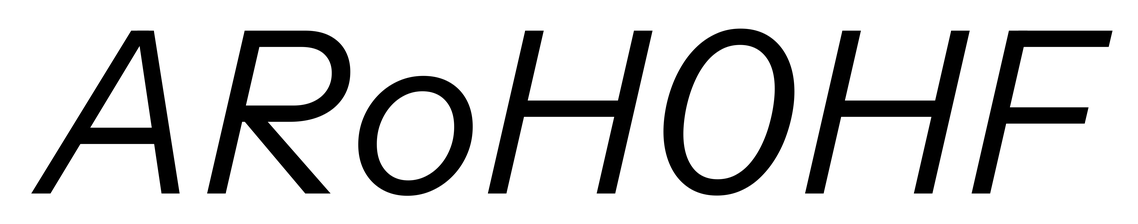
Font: InstrumentSans-Italic_Italic